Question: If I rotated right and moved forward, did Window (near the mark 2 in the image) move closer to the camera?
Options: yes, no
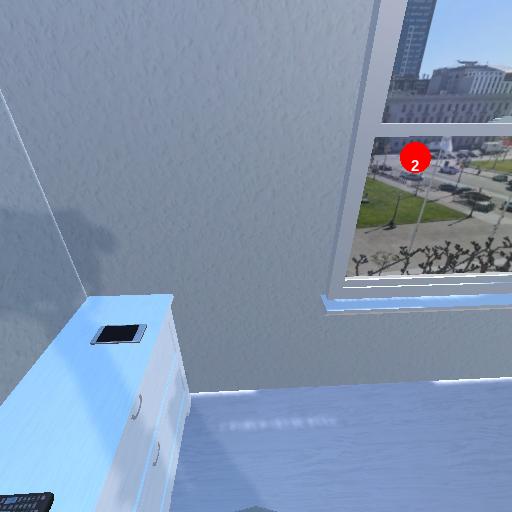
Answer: yes